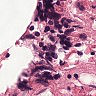
Metastatic tissue present: no